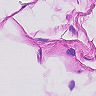
Metastatic tissue present: no